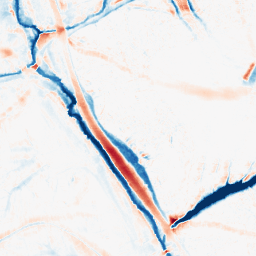
Category: morphological
Decomposition family: morphological_ellipse
Decomposition parameters: operation: average
width: 20
height: 20
Upsampling method: linear_exact
Upsampling parameters: scale: 4
Upsampling scale: 4